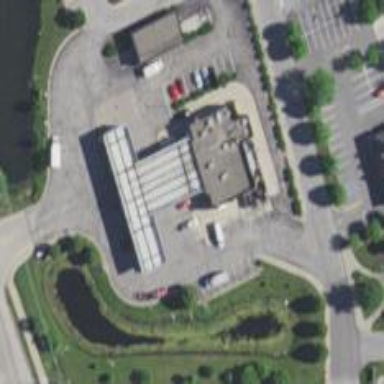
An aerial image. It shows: Convenience shop.